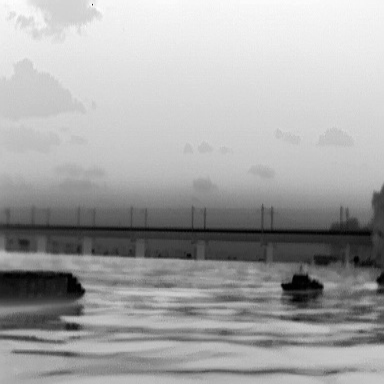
There is a fishing_boat in the infrared image.